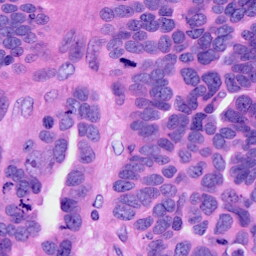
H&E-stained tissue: Ovarian